Interaction volume radius: 5 \u00c5
Interaction volume height: 20 \u00c5
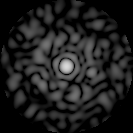
Disorder parameter: 0.7988